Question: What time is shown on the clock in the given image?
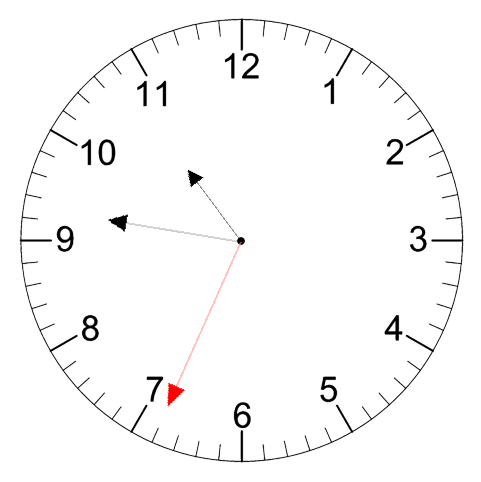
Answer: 10:46:34